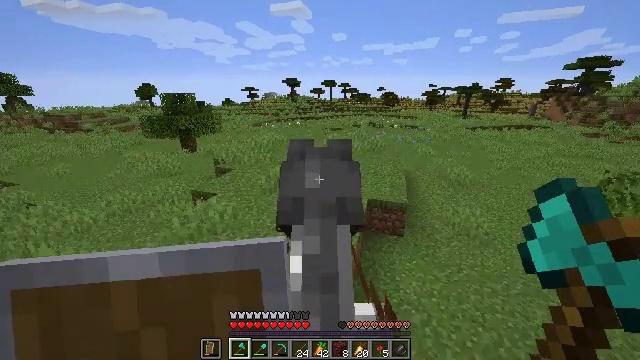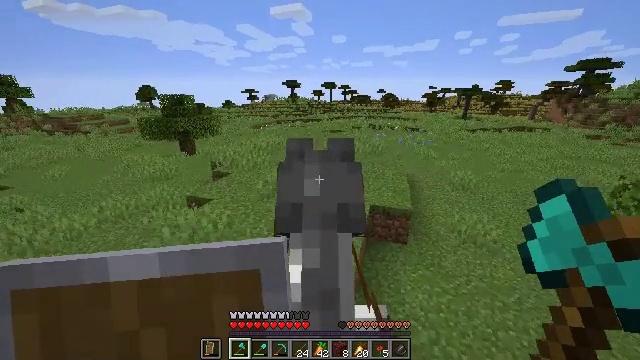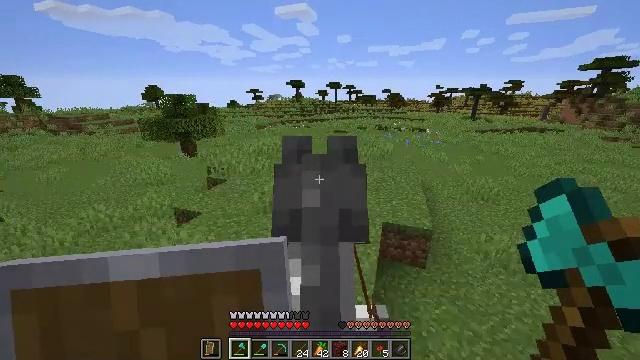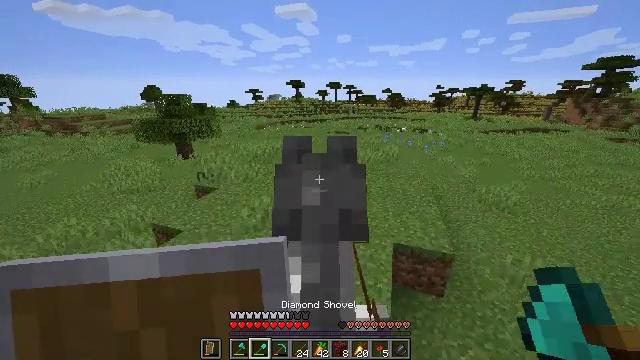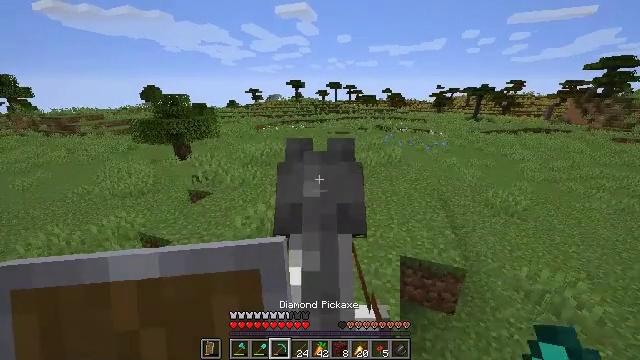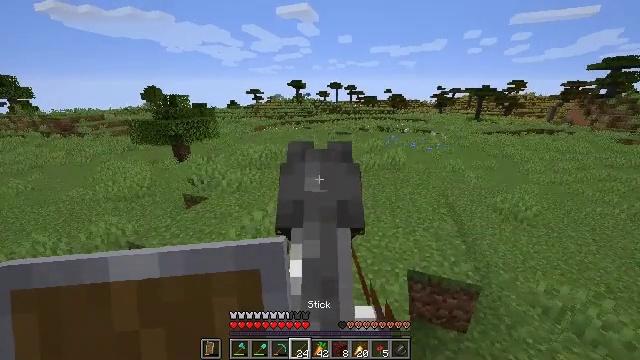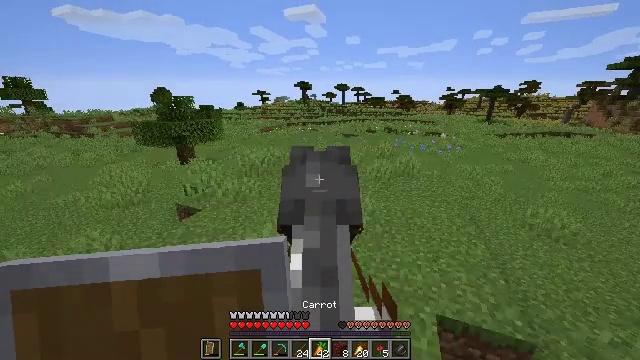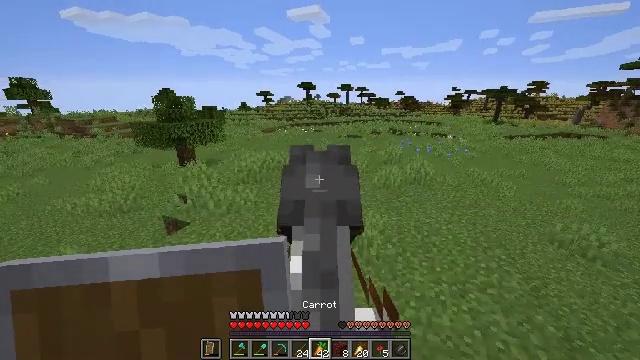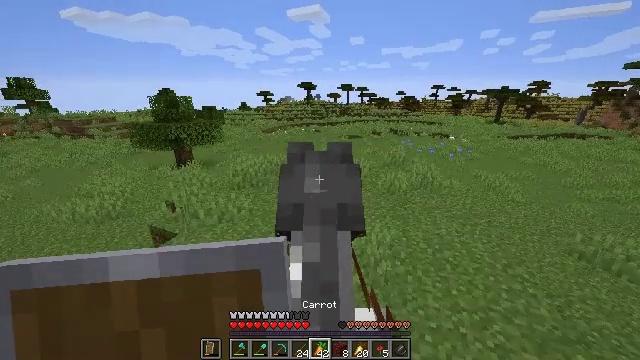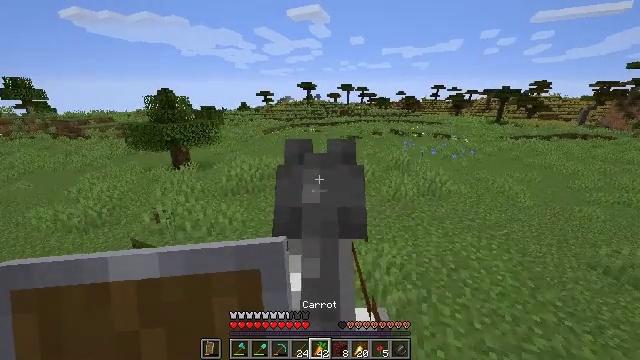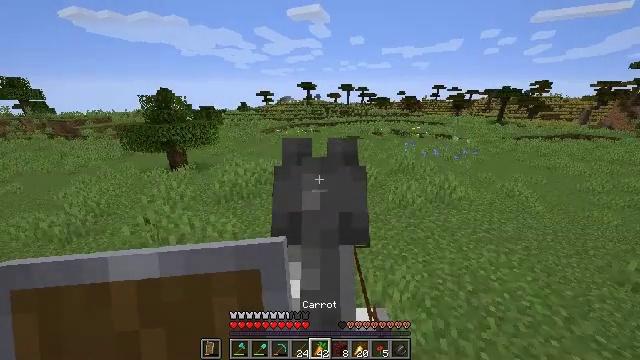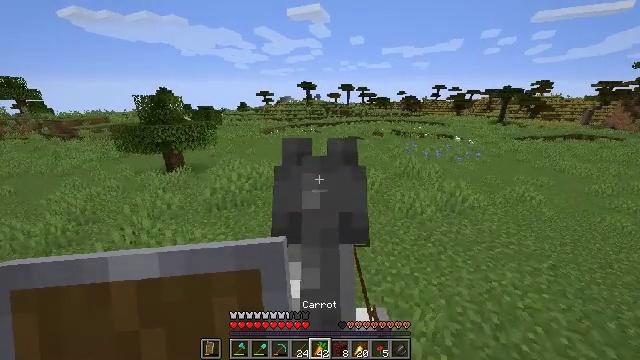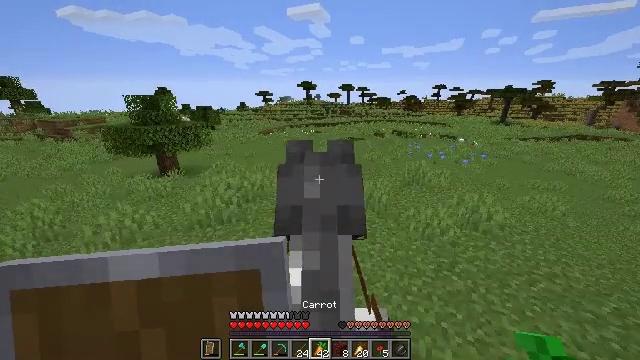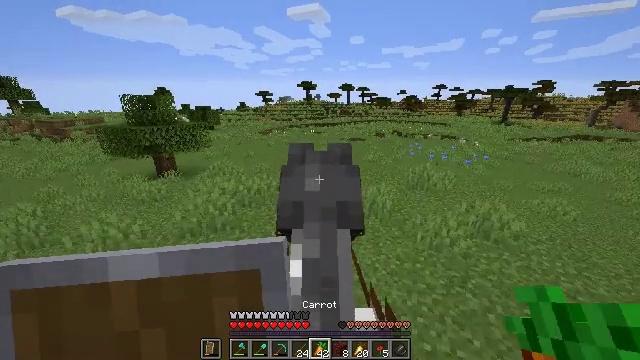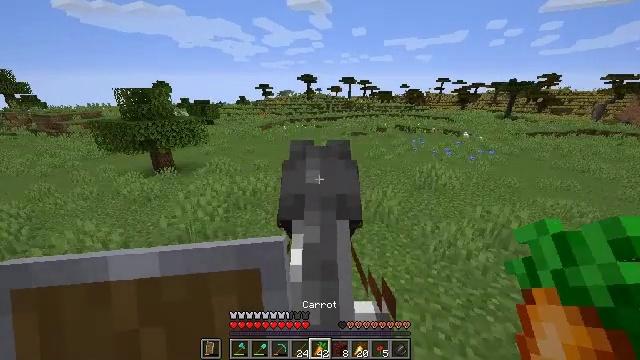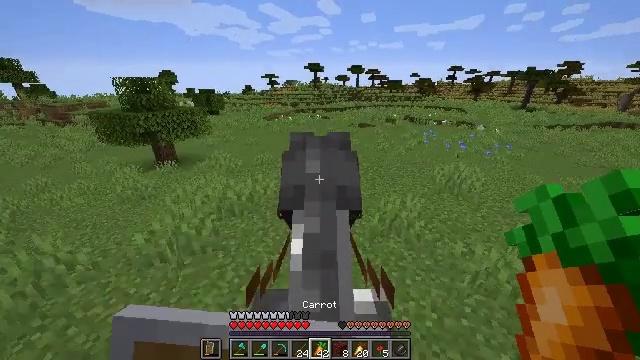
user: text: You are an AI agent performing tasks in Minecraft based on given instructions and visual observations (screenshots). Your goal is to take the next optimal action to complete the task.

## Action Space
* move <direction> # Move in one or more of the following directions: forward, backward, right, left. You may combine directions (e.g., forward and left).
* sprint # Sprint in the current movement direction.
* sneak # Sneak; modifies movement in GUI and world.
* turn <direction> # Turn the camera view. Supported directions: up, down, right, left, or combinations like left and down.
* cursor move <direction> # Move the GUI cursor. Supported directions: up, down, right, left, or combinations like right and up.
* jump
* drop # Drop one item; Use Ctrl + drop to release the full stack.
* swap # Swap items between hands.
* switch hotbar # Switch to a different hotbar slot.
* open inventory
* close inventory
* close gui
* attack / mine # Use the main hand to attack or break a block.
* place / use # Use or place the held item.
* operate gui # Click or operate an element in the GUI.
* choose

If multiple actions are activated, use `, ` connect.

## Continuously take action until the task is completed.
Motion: motion action
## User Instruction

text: Break the brewing stand to collect it.
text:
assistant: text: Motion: move forward, sprint, turn left
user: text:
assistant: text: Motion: move forward, sprint
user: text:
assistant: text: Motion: move forward, sprint
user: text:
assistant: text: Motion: move forward, sprint
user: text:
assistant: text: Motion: move forward, sprint, turn left
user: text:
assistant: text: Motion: move forward, sprint, turn left
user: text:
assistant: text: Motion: move forward, sprint
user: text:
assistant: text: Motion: move forward, sprint
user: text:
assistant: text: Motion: move forward, sprint
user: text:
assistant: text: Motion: move forward, sprint
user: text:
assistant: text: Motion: move forward, sprint
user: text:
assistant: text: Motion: move forward, sprint
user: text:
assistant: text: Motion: move forward, sprint
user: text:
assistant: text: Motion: move forward, sprint, turn left and down
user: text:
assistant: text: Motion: move forward, sprint, turn left and down, use / place
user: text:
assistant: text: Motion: move forward, sprint, turn left and down, use / place
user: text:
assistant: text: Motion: move forward, sprint, turn down, use / place
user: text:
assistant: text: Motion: move forward, sprint, turn down, use / place
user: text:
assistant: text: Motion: move forward, sprint, turn down, use / place
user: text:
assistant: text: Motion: move forward, sprint, use / place
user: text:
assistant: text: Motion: move forward, sprint, turn down, use / place
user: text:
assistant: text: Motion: move forward, sprint, turn right, use / place
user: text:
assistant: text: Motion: move forward, sprint, use / place
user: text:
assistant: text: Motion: move forward, sprint, use / place
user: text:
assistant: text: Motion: move forward, sprint, use / place
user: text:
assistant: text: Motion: move forward, sprint, use / place
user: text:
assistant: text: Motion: move forward, sprint, turn up, use / place
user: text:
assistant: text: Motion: move forward, sprint, turn up, use / place
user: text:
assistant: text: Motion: move forward, sprint, turn up
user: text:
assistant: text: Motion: move forward, sprint, turn up